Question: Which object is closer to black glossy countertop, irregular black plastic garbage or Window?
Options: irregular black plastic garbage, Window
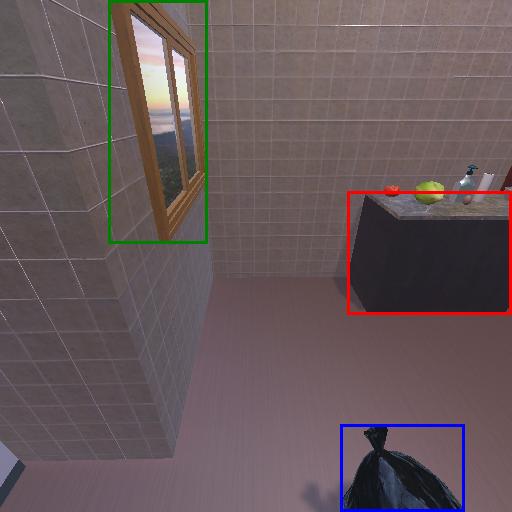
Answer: irregular black plastic garbage